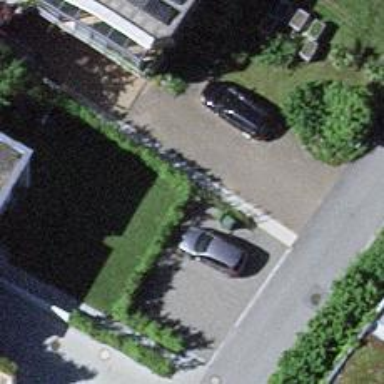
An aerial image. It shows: Hedge barrier.